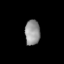
Tissue: lung
Cell type: Fibroblasts
Senescence score: 0.6462
Nuclear area (px): 373
Mean DAPI intensity: 147.41